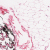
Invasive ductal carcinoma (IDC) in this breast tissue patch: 0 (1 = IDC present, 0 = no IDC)